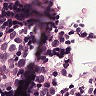
Metastatic tissue present: yes